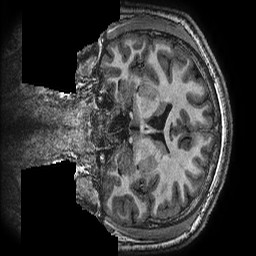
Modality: T1w
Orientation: coronal
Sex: male
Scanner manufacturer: ge
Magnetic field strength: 3 T
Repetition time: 0.00766 s
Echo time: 0.003476 s